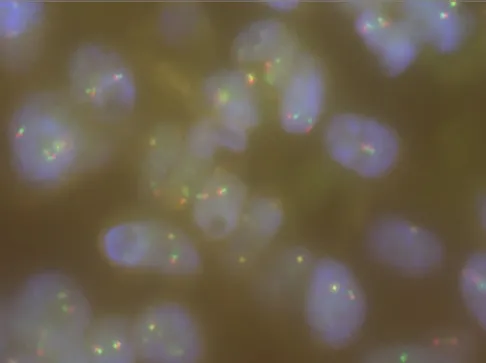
FISH break-apart assay for NTRK3 gene and separate red and green signals indicating rearrangement.
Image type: pathology (fish)